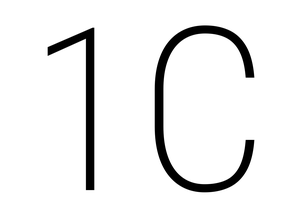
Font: Roboto_Condensed_ExtraLight